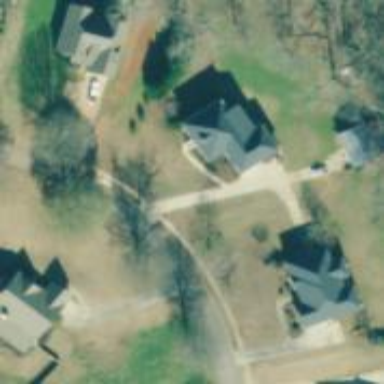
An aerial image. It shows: Driveway leading to service road.